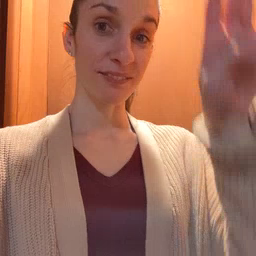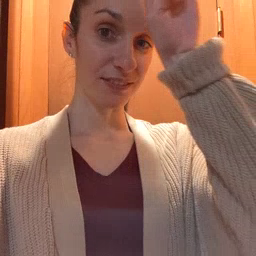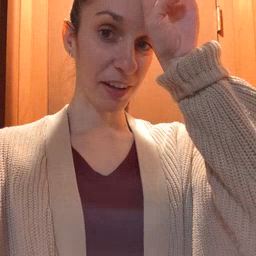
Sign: fireman